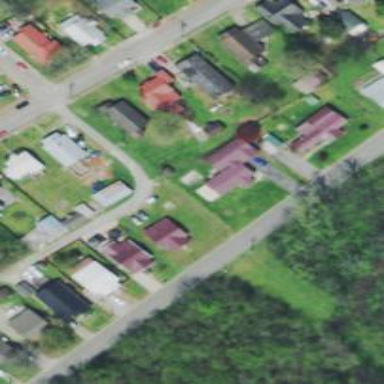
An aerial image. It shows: Alley classified as service road.